Question: I have a splash screen on my android app, which is populated by a png image. However the png image is not populating the full screen, there are spaces showing on the sides.
I am viewing this on and AVD.
Here is what I see:

Here is my XML code:
'''
<?xml version="1.0" encoding="utf-8"?>
<LinearLayout
xmlns:android="http://schemas.android.com/apk/res/android"
android:layout_width="fill_parent"
android:layout_height="fill_parent">
<ImageView
android:src="@drawable/splash"
android:layout_width="fill_parent"
android:layout_height="fill_parent"></ImageView>
</LinearLayout>
'''
Here is an extract of my Android Manifest code:
'''
<uses-sdk
android:minSdkVersion="5"
android:targetSdkVersion="17" />
<supports-screens
android:resizeable="true"
android:smallScreens="true"
android:normalScreens="true"
android:largeScreens="true"
android:anyDensity="true" />
<application
android:allowBackup="true"
android:icon="@drawable/ic_launcher"
android:label="@string/app_name"
android:theme="@style/AppTheme" >
<activity
android:name="com.shaadcorp.wazaifapp.MainMenu"
android:label="@string/app_name" >
<intent-filter>
<action android:name="android.intent.action.MAIN" />
<category android:name="android.intent.category.LAUNCHER" />
</intent-filter>
</activity>
<activity
android:name="ButtonMenu"
android:label="@string/app_name" >
<intent-filter>
<action android:name="com.shaadcorp.wazaifapp.CLEARSCREEN" />
<category android:name="android.intent.category.DEFAULT" />
</intent-filter>
</activity>
<activity
android:name="wazeefa"
android:label="@string/app_name" >
<intent-filter>
<action android:name="com.shaadcorp.wazaifapp.WAZEEFA" />
<category android:name="android.intent.category.DEFAULT" />
</intent-filter>
</activity>
<activity
android:name="durood"
android:label="@string/app_name" >
<intent-filter>
<action android:name="com.shaadcorp.wazaifapp.DUROOD" />
<category android:name="android.intent.category.DEFAULT" />
</intent-filter>
</activity>
</application>
</manifest>
'''
Please can any one help? I have tried to increse the dimesions of the png itself but this makes no difference.
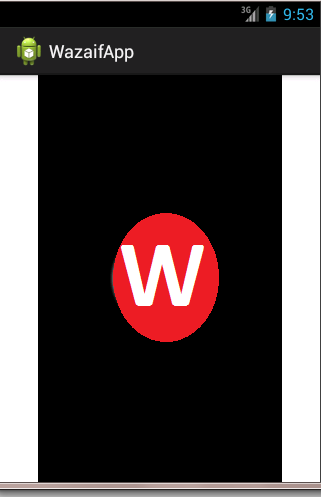
Answer: You need to add the 'android:scaleType' attribute to the 'ImageView'. Probably 'centerCrop' is what you want.
'''
<ImageView
android:layout_width="fill_parent"
android:layout_height="fill_parent"
android:scaleType="centerCrop"
android:src="@drawable/splash" />
'''